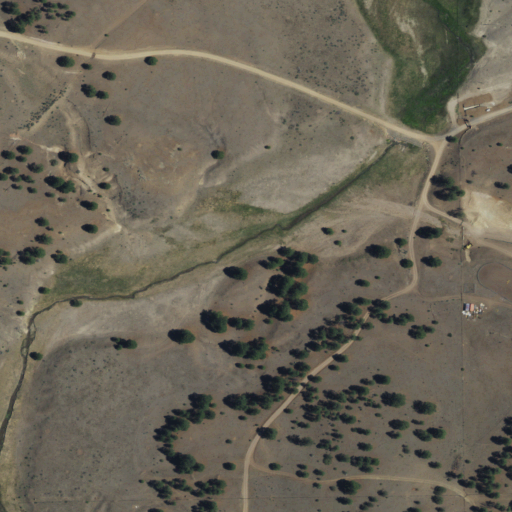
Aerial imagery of valley in New Mexico named Cottonwood Canyon containing shrub, evergreen forest, grassland, and open development